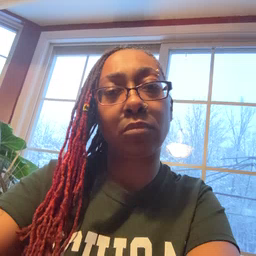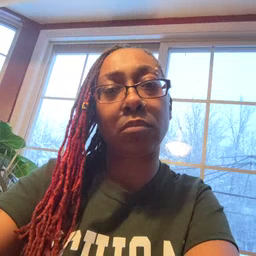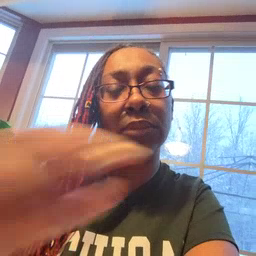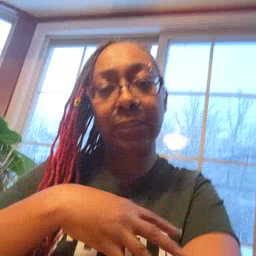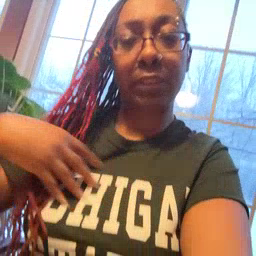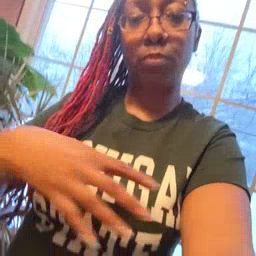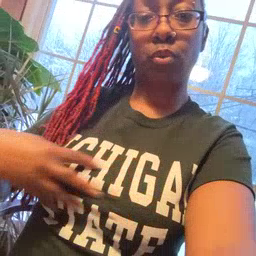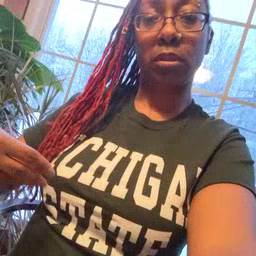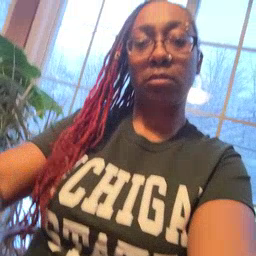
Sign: zebra